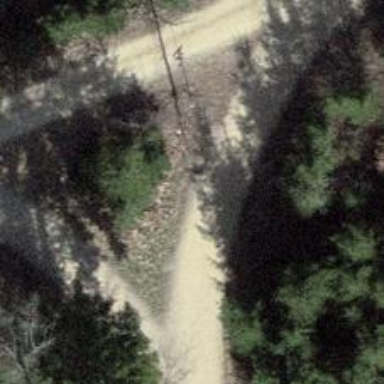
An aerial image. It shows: Unpaved track with grade2 track type.